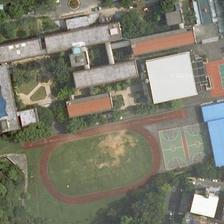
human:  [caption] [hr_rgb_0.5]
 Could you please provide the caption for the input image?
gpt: some buildings and green trees are around a playground with two basketball fields and a tennis court .

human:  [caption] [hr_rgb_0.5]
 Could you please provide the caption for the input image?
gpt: here is an eco-friendly land, composed of a few buildings, courts and dense woods .

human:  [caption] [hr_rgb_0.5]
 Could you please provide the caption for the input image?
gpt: many green trees around a playground and several buildings are next to a road .

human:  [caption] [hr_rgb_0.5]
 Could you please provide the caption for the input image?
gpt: a playground with two basketball fields is next to several buildings .

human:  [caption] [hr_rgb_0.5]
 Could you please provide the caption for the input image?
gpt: many green trees around a playground and several buildings are next to a road .